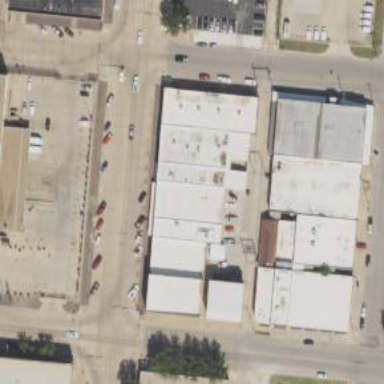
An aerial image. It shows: Commercial building.